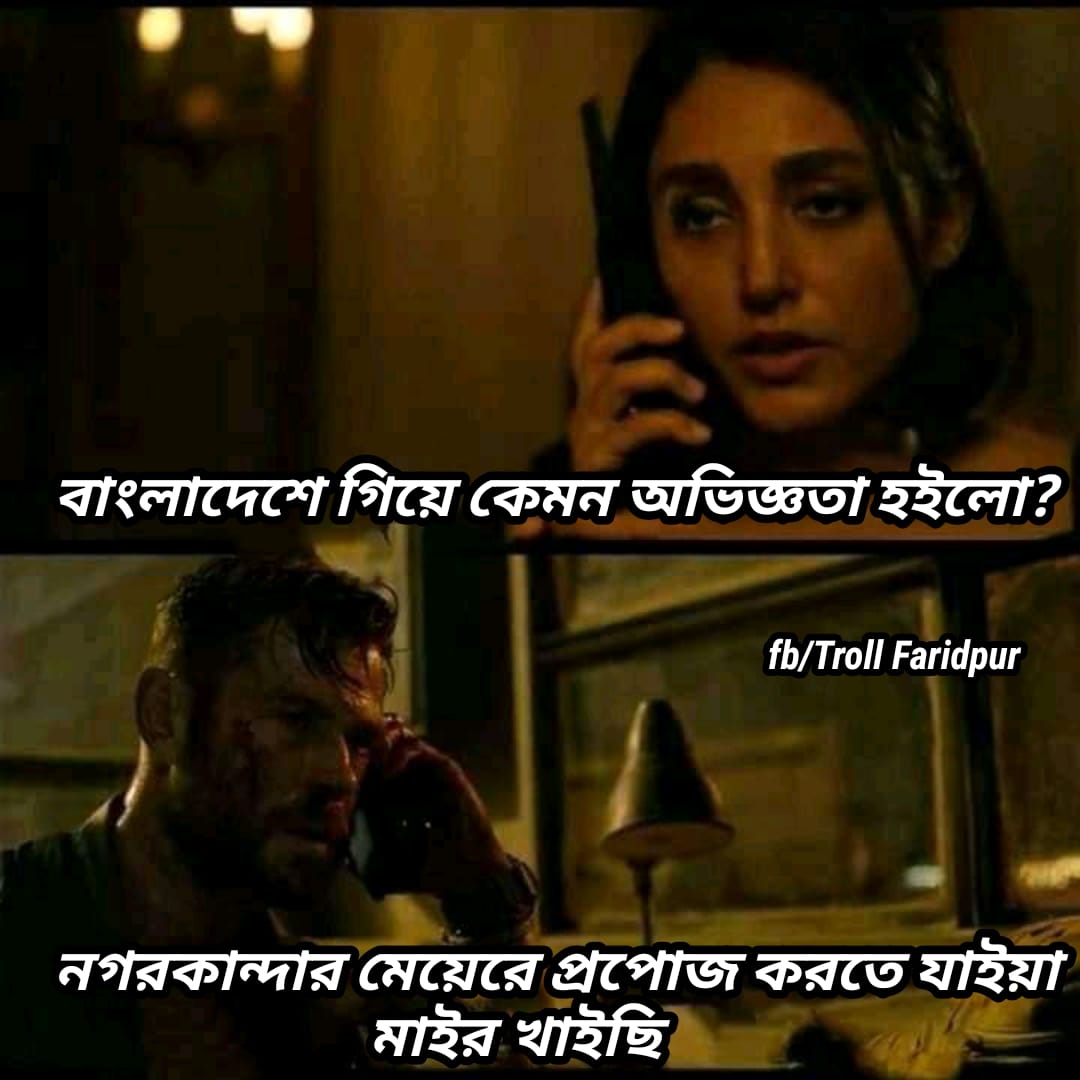
Caption: বাংলাদেশে গিয়ে কেমন অভিজ্ঞতা হইলো ?    নগরকান্দার মেয়েরে প্রপোজ করতে যাইয়া মাইর খাইছি
Label: non-hate